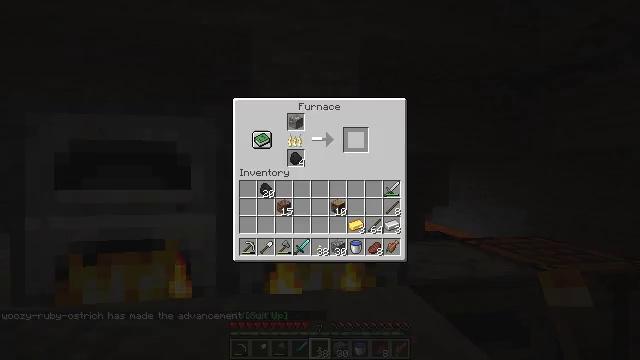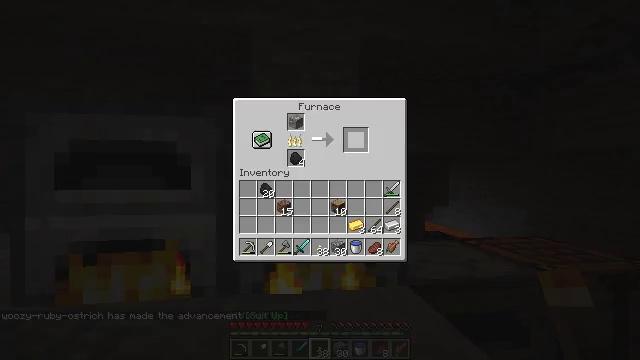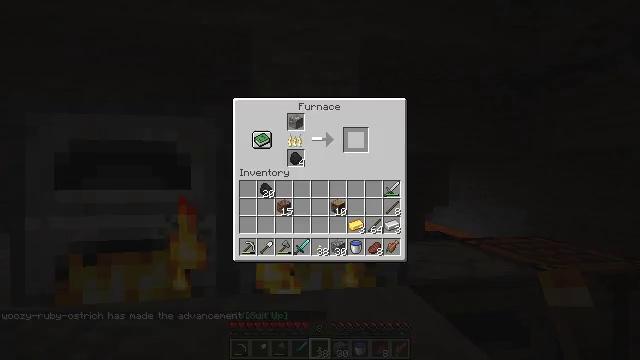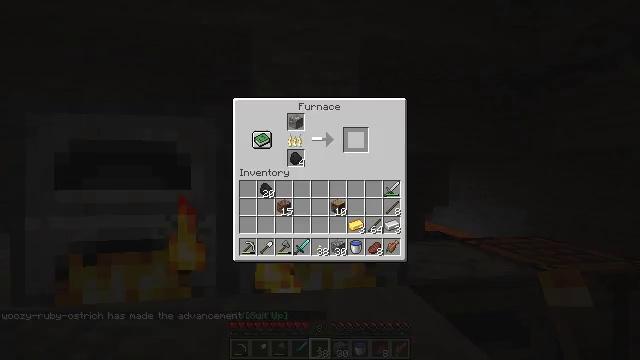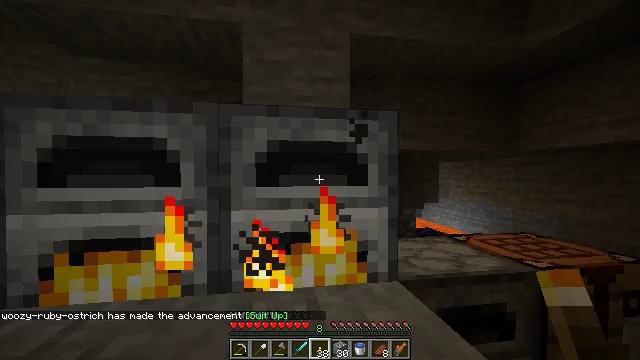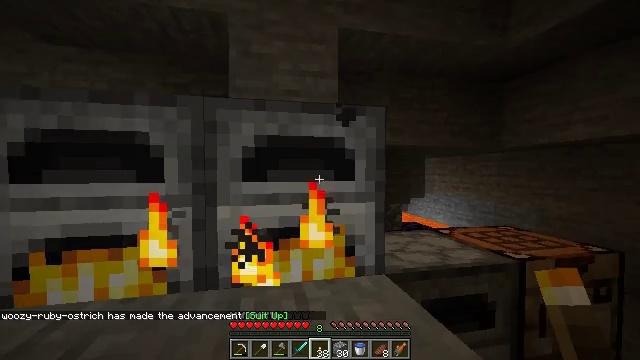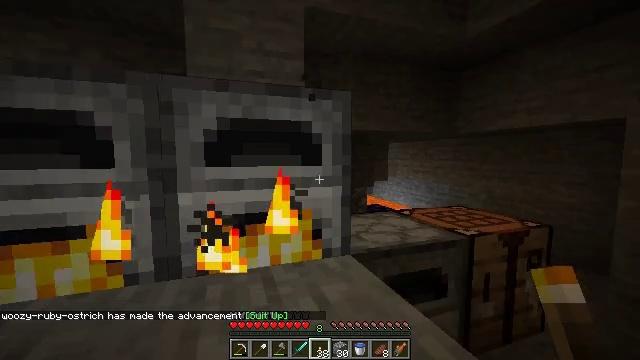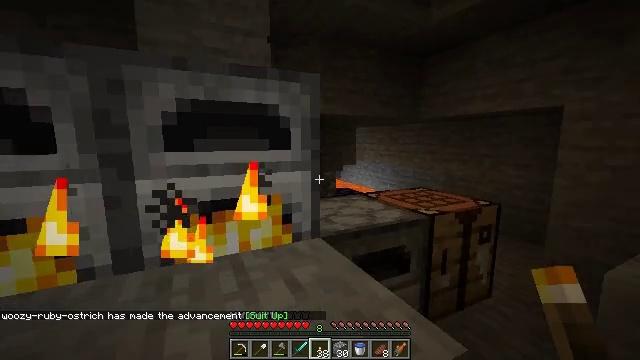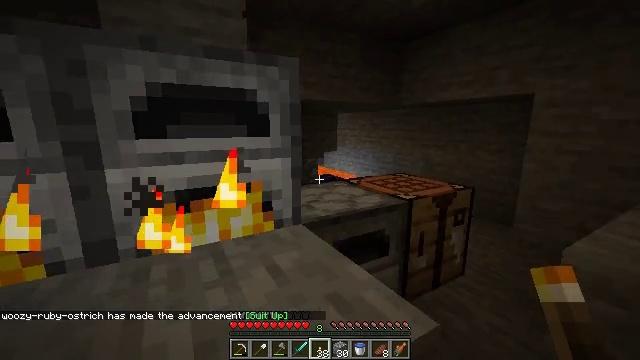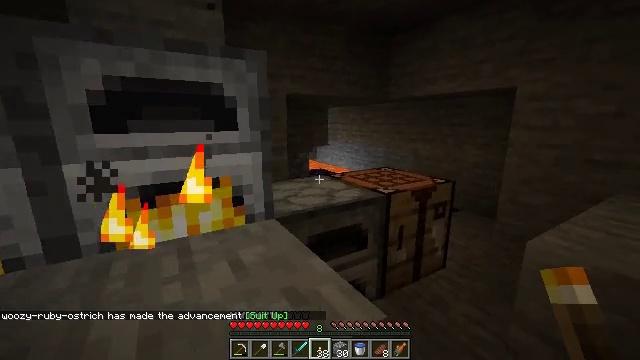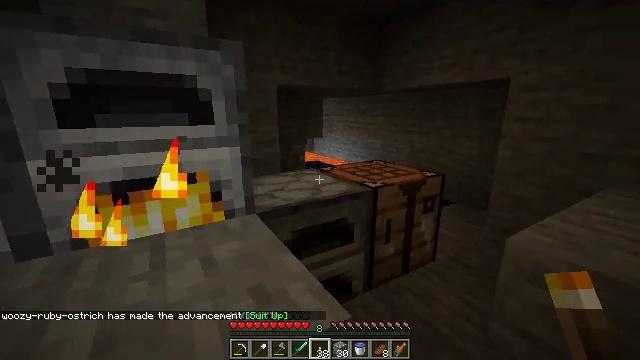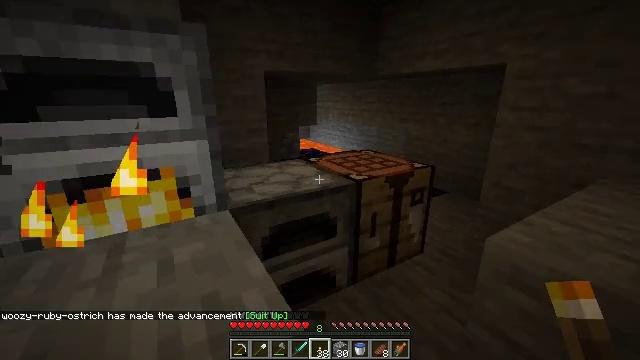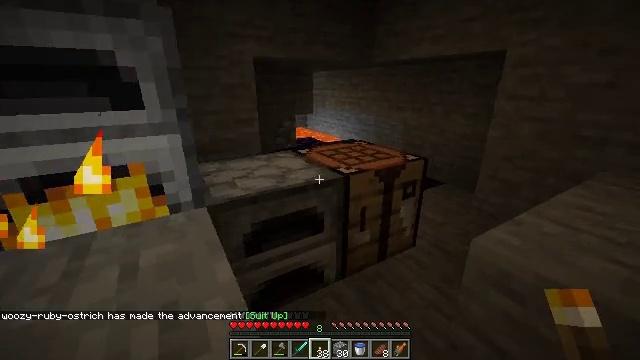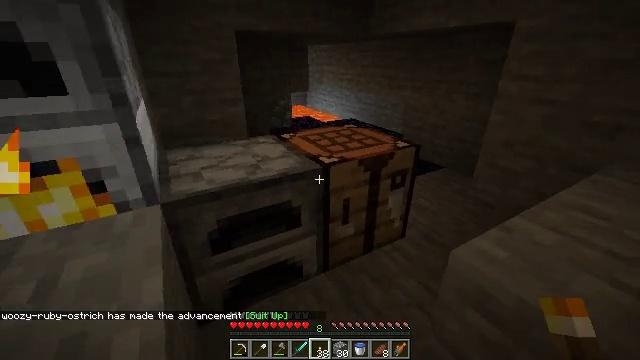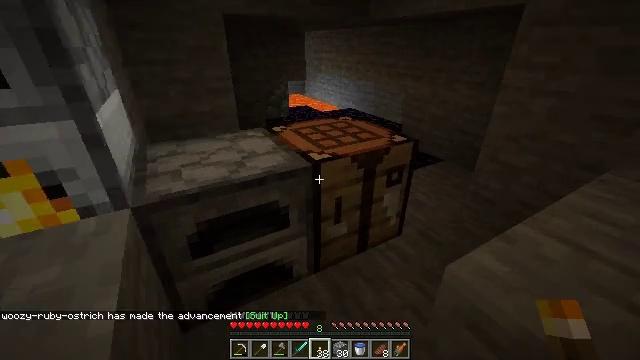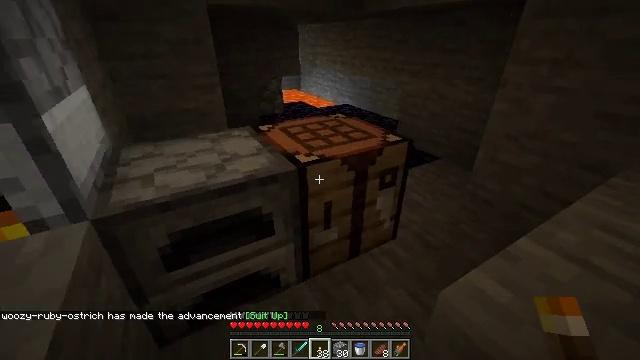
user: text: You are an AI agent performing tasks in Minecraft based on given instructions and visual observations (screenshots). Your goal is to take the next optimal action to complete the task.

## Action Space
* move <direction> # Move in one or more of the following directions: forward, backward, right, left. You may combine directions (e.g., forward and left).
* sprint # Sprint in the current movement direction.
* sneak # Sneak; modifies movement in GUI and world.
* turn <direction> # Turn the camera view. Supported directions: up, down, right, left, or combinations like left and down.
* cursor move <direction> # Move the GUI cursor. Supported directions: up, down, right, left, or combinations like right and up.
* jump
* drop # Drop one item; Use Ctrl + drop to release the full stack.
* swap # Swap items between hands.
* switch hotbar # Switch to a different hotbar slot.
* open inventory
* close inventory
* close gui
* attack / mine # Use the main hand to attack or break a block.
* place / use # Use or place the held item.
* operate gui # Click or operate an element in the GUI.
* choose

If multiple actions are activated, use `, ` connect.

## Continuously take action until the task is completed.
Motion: motion action
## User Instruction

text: Smash the furnace to retrieve it.
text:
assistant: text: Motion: sneak, open gui
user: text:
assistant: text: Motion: sneak
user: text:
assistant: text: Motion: no_op
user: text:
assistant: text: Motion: cursor move right
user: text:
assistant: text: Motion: turn right and down, close gui
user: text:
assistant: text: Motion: turn right and down
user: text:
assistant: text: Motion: turn right and down
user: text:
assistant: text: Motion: move right, turn right and down
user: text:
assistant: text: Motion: move right, turn down
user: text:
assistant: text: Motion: move forward and move right, turn down
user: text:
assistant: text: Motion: move forward and move right, turn down
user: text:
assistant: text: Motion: move forward and move right, turn down
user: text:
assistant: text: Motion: move forward, turn down
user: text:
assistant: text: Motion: move forward, turn down
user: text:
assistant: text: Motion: turn down
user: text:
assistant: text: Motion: no_op
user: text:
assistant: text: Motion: use / place
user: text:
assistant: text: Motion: use / place
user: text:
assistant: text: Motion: use / place
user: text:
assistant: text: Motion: no_op
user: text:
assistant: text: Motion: no_op
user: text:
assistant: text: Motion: open gui
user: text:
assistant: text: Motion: no_op
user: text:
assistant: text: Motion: cursor move right
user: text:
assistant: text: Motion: no_op
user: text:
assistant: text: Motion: no_op
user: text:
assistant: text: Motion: cursor move left and up
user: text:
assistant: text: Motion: cursor move left
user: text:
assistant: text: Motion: cursor move left
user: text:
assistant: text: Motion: cursor move left